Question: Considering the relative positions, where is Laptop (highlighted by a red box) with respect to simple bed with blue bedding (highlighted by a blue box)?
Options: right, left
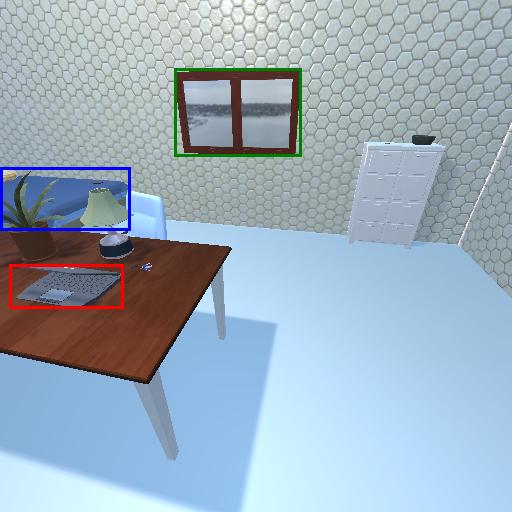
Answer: right